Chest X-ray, PA view. Patient: 52 years old, sex M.
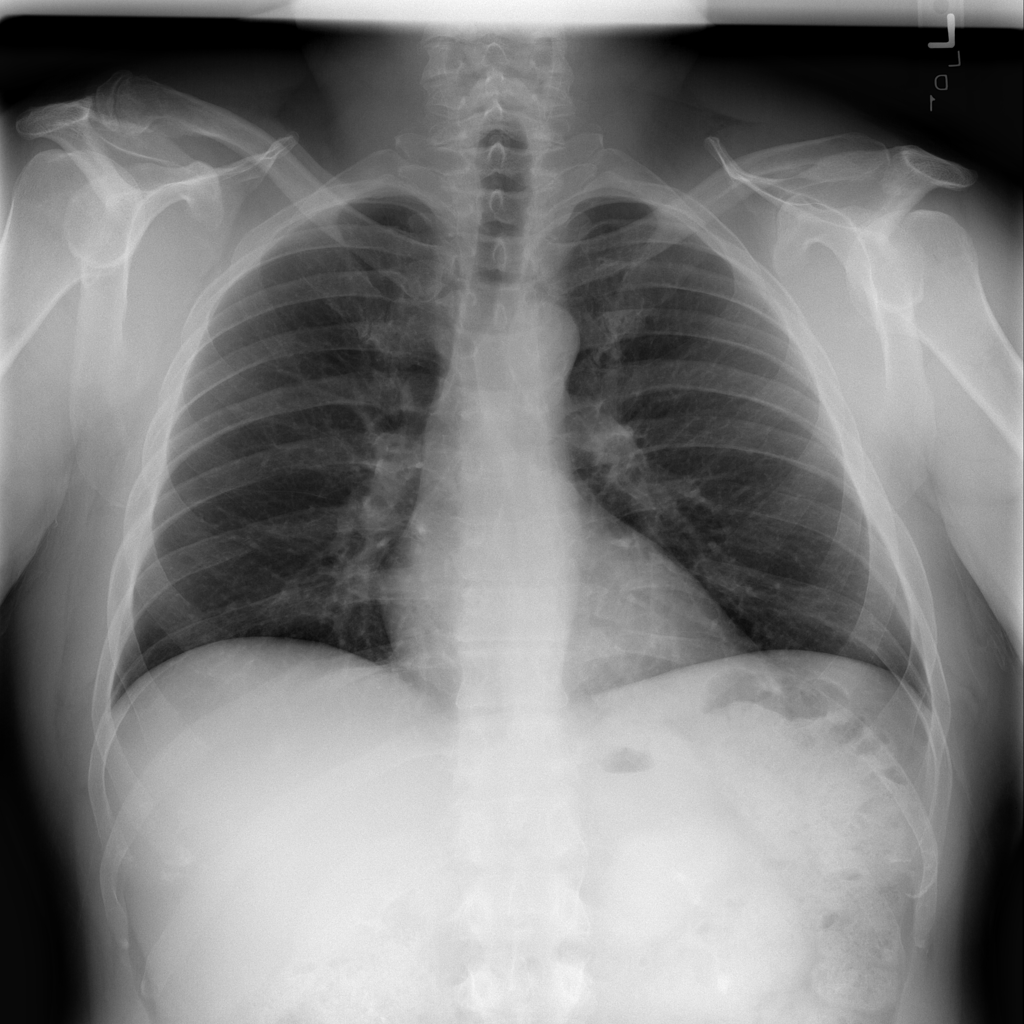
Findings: No Finding